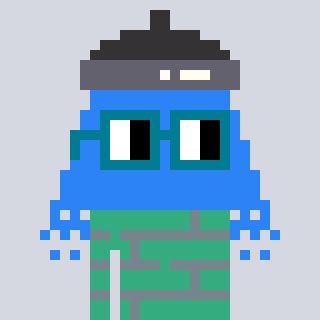
a pixel art character with square dark green glasses, a shower-shaped head and a teal-colored body on a cool background